Question: This is my situation in Xcode Interface Builder:

There is also an NSArrayController in entity mode which controls the content of the NSTableView. I want to enable the 'Create' button when the NSTableView is empty (as controlled by the NSSearchField) when the text in the NSSearchField is not empty. How do I achieve that? Is it possible without programming?
To what KVO compliant values can I bind the 2 enabled conditions of the 'Create' button?
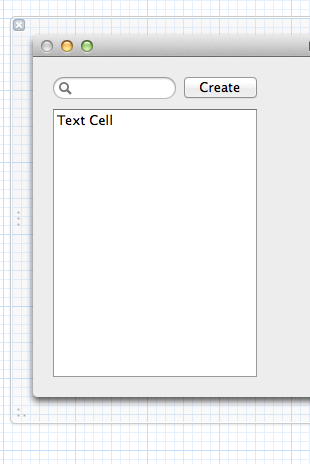
Answer: I don't think there's a way to do it entirely in interface builder, but with a small amount of code you can get it working pretty easily. First, make sure your controller (or App Delegate) is set as the delegate of the search field, and that it has IBOutlet connections to the search field, the button and the array controller. Here's how I would implement it:
'''
// This is an arbitrary pointer to indicate which property has changed.
void *kObjectsChangedContext = &kObjectsChangedContext;
- (void)awakeFromNib {
// Register as an observer so we're notified when the objects change, and initially at startup.
[arrayController addObserver:self
forKeyPath:@"arrangedObjects"
options:NSKeyValueObservingOptionInitial
context:kObjectsChangedContext];
}
// This updates the button state (based on your specs)
- (void)updateButton {
BOOL canCreate = (searchField.stringValue.length > 0 &&
0 == [arrayController.arrangedObjects count]);
[createButton setEnabled:canCreate];
}
// This delegate method is called whenever the text changes; Update the button.
- (void)controlTextDidChange:(NSNotification *)obj {
[self updateButton];
}
// Here's where we get our KVO notifications; Update the button.
- (void)observeValueForKeyPath:(NSString *)keyPath ofObject:(id)object change:(NSDictionary *)change context:(void *)context {
if (kObjectsChangedContext == context)
[self updateButton];
// It's good practice to pass on any notifications we're not registered for.
else {
[super observeValueForKeyPath:keyPath ofObject:object change:change context:context];
}
}
'''
If you're new to bindings some of that may look like Greek, hopefully the comments are clear enough.